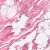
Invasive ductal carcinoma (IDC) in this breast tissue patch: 0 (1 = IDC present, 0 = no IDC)